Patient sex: M
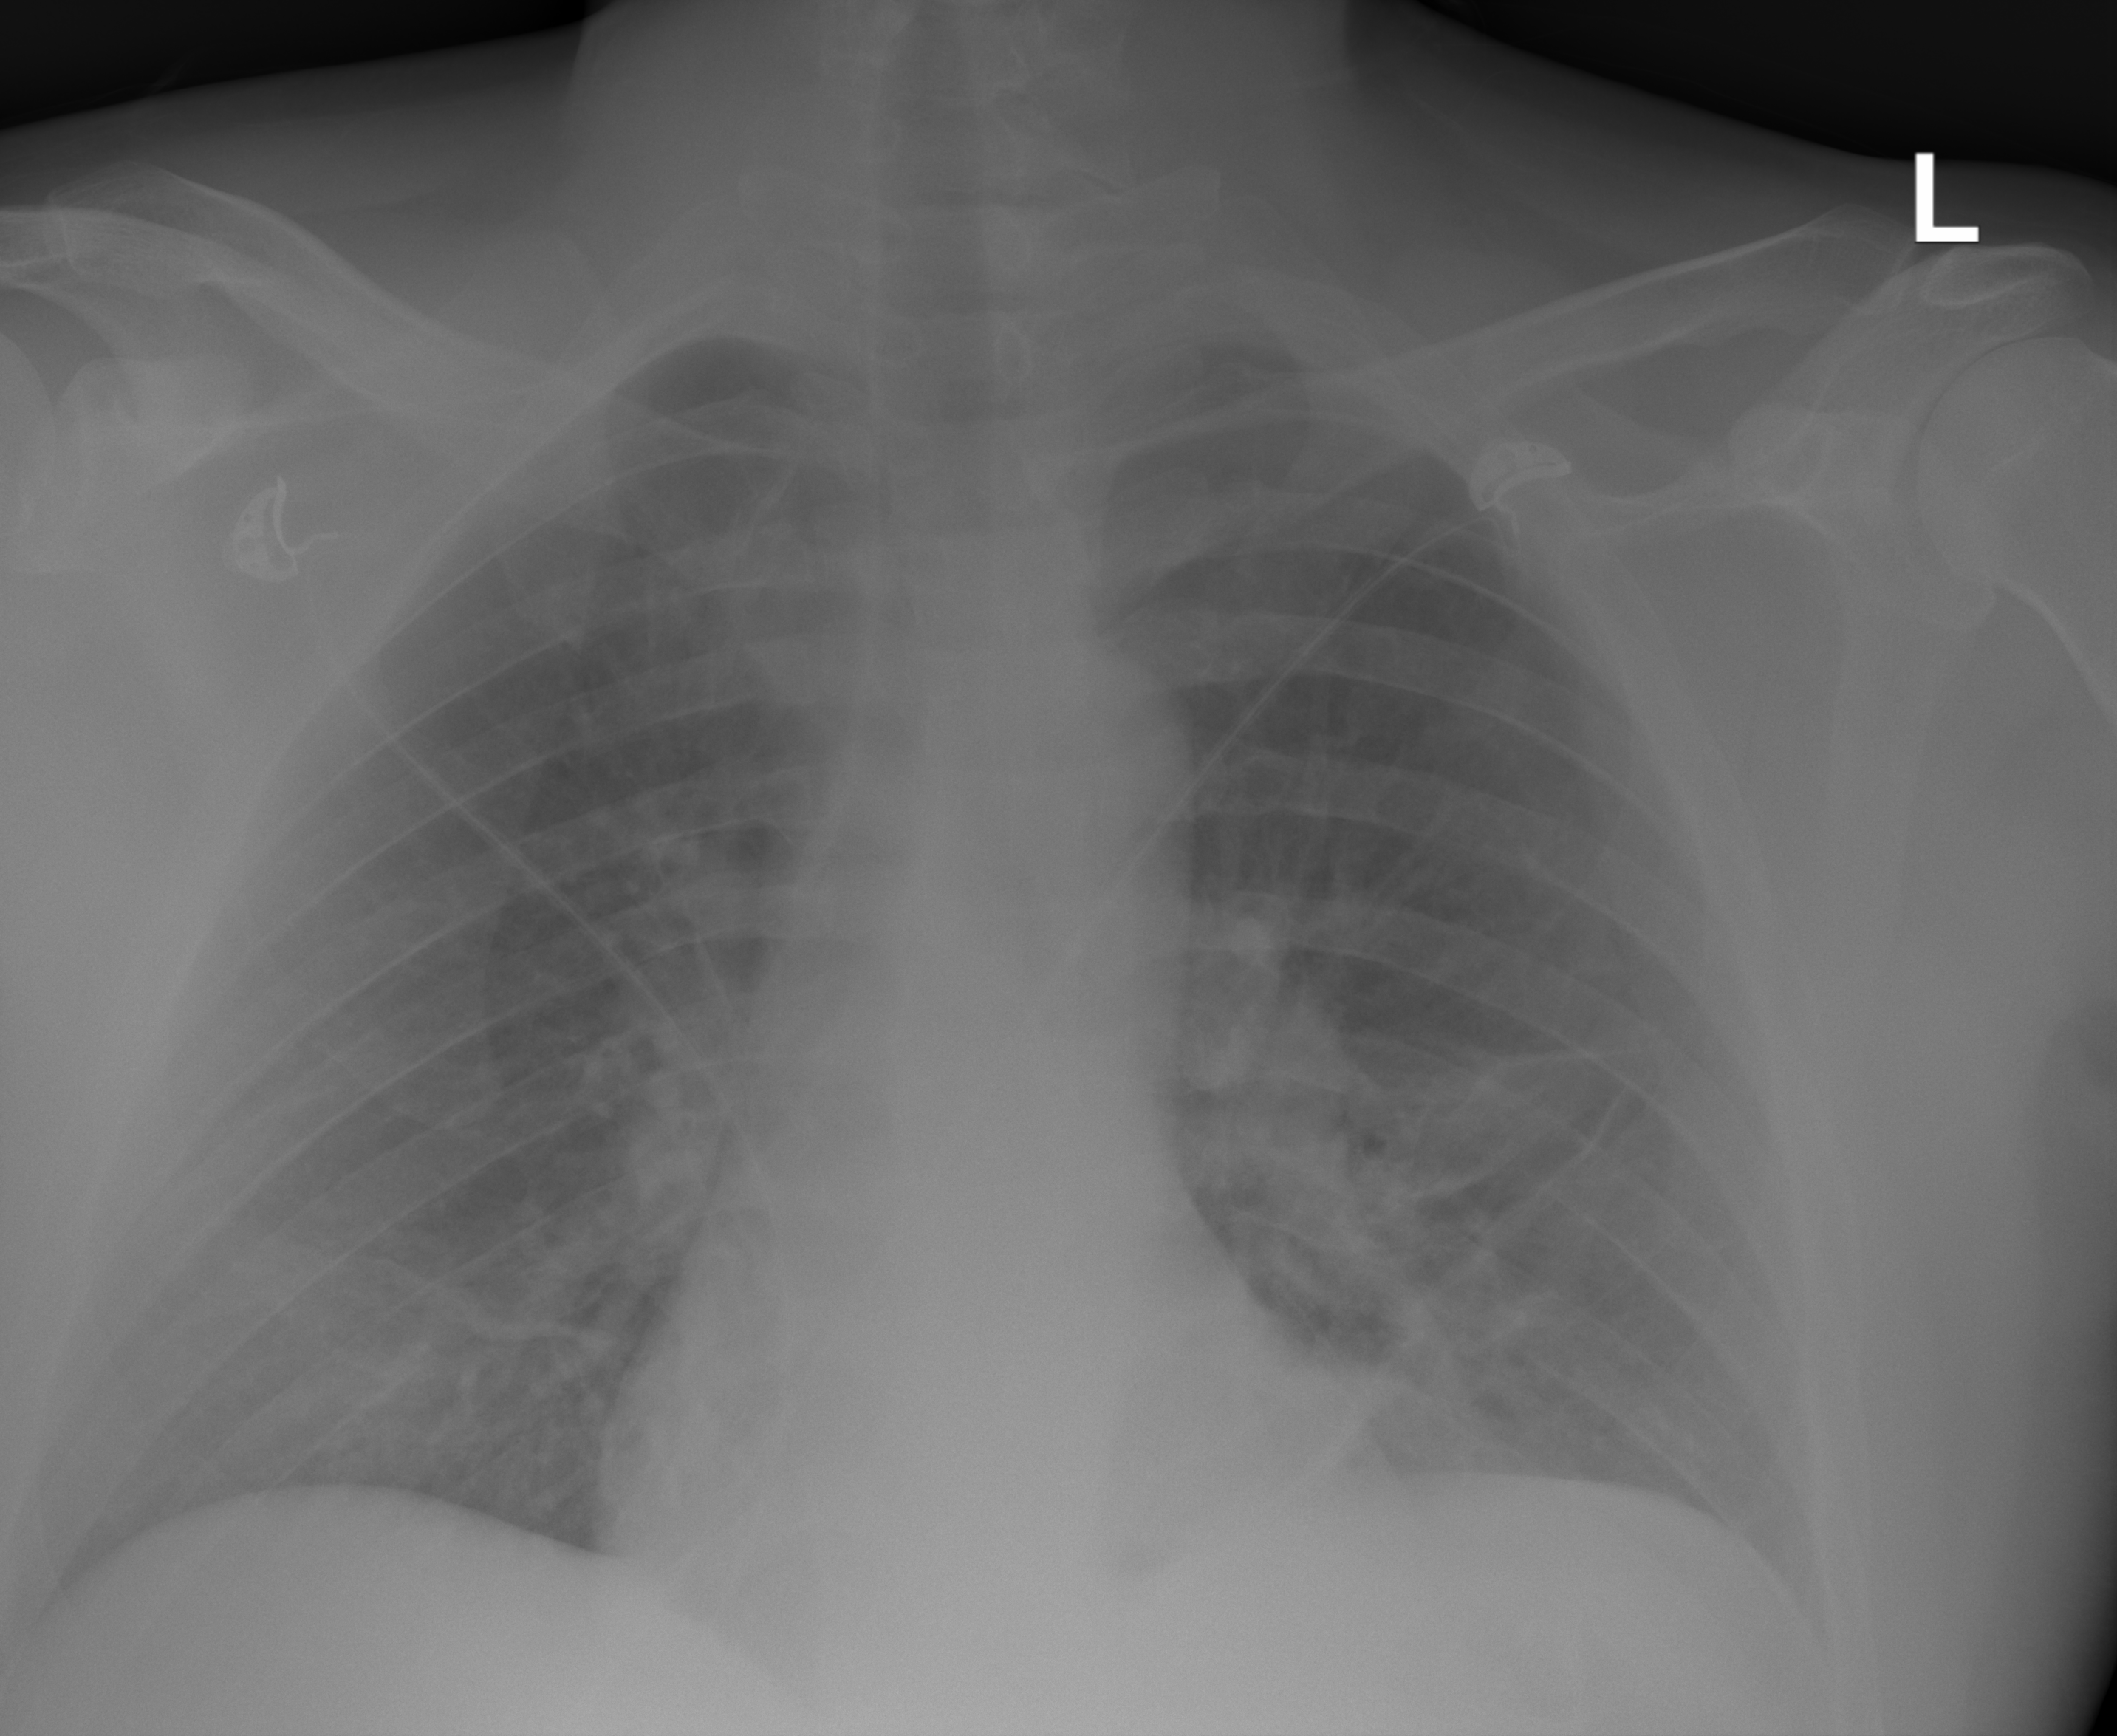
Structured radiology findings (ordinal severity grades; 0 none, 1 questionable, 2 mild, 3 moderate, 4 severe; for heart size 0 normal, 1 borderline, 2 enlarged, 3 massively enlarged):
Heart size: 0
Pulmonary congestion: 0
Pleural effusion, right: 0
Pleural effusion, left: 0
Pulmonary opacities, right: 0
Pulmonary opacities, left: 0
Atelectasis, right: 0
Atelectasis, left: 2